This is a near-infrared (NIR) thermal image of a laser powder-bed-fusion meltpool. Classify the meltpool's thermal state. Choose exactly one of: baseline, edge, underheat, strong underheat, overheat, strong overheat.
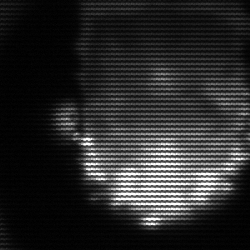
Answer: baseline